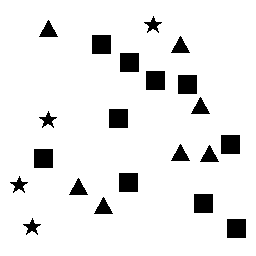
Squares: 10
Triangles: 7
Stars: 4
Total shapes: 21